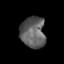
Tissue: skin
Cell type: Epithelial cells
Senescence score: 0.2766
Nuclear area (px): 760
Mean DAPI intensity: 95.905